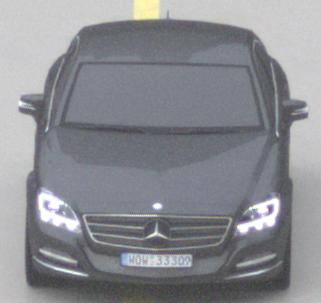
Make: Mercedes-Benz
Model: CLS Coupé 350
Detailed model: CLS-Class (218) Coupé
Model produced from: 2011/01
Model produced until: 2014/07
Doors: 4
Color: gray
Road condition: wet road
Daytime: morning or afternoon
Contrast: low contrast